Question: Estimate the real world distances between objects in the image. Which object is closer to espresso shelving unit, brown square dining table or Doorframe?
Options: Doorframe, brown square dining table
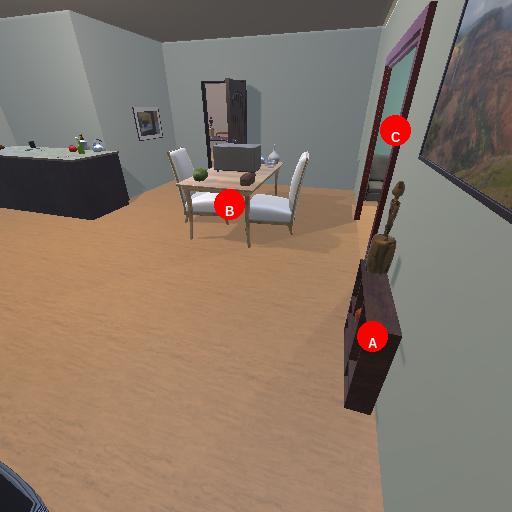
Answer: Doorframe